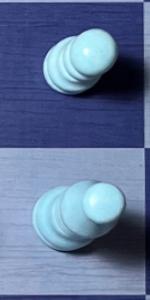
Label: Bishop_White